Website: walmart
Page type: payment
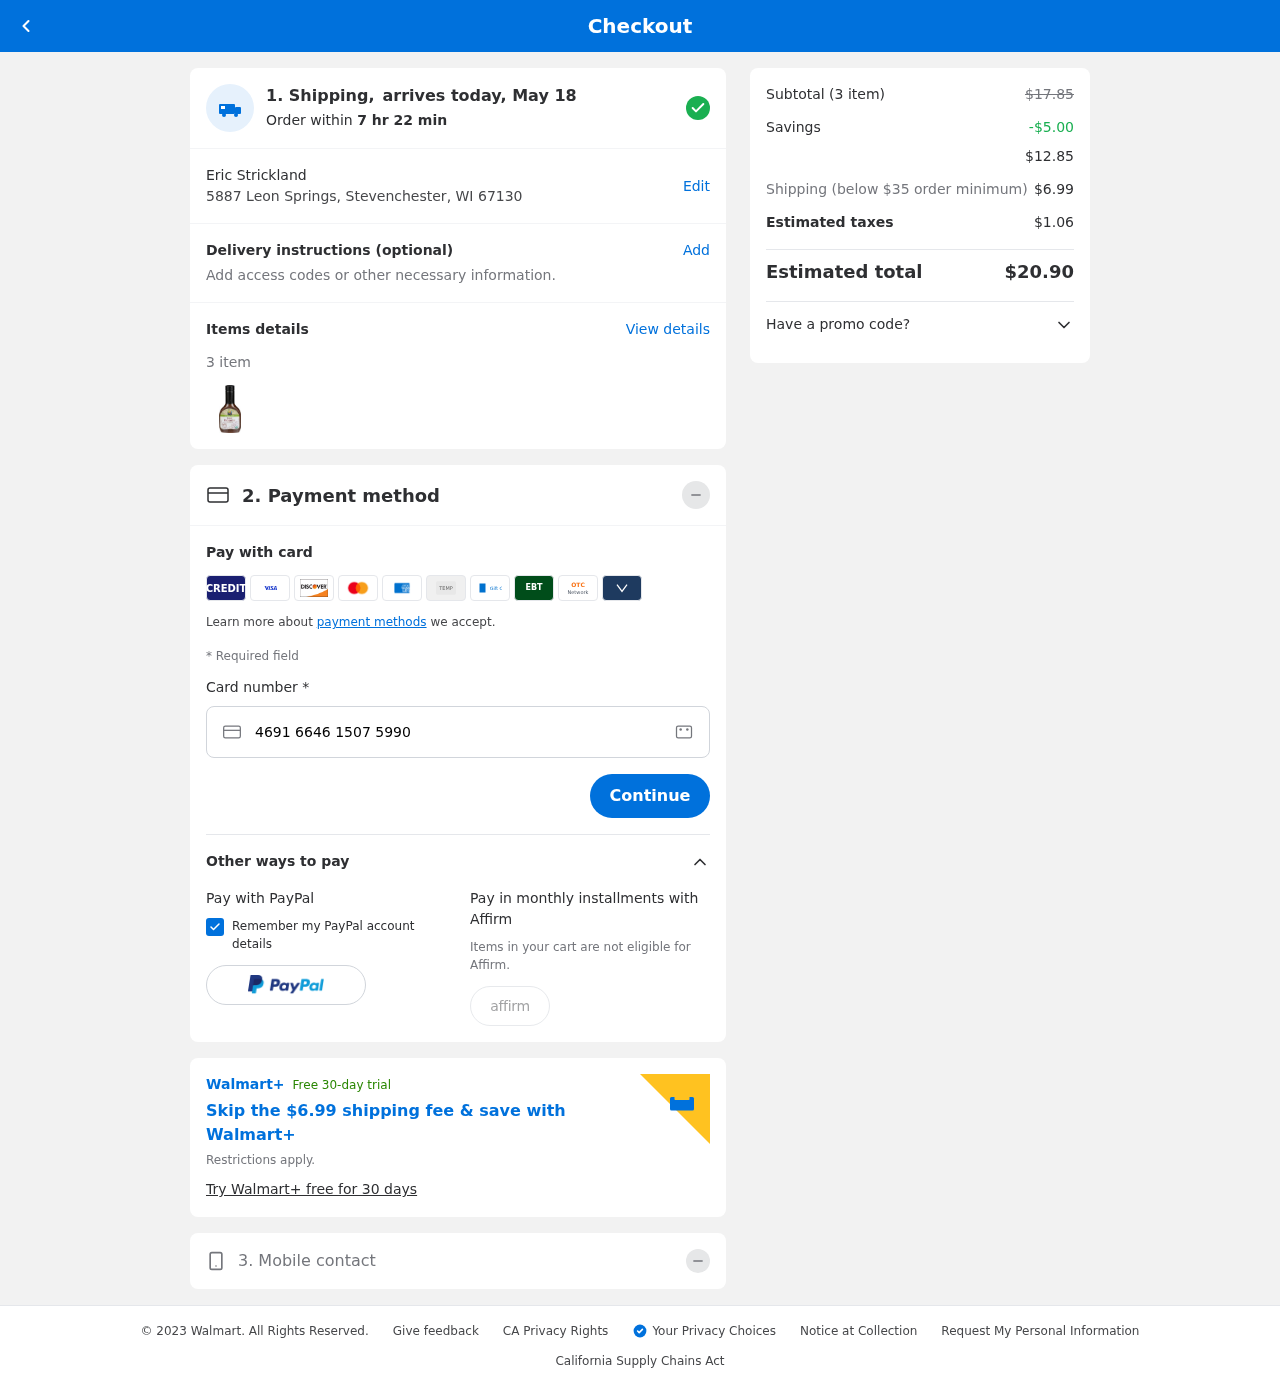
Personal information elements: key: PII_FULLNAME
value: Eric Strickland
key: PII_STREET
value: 5887 Leon Springs
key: PII_CITY_STATE_ZIP
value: Stevenchester, WI 67130
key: PII_CARD_NUMBER
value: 4691 6646 1507 5990
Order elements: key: ORDER_DELIVERY_DATE
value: May 18
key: ORDER_NUM_ITEMS
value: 3
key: ORDER_SUBTOTAL_BEFORE_SAVINGS
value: $17.85
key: ORDER_SAVINGS
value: -$5.00
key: ORDER_SUBTOTAL
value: $12.85
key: ORDER_SHIPPING_COST
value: $6.99
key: ORDER_TAX
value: $1.06
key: ORDER_TOTAL
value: $20.90